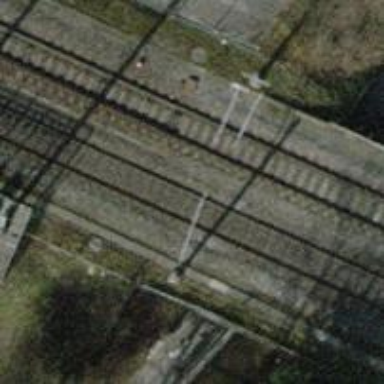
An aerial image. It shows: Single railway track with electrification through contact line.